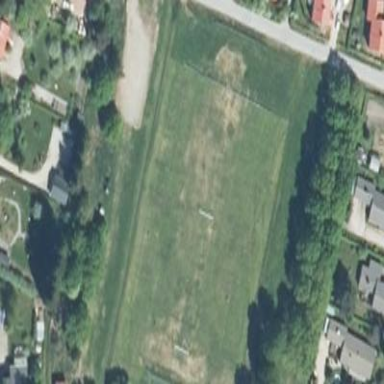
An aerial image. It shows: Grass pitch used for soccer.